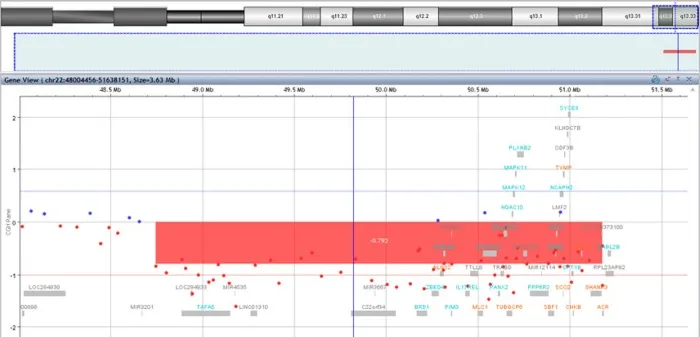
Results of array-CGH analysis. Zoom view of long arm of chromosome 22 shows a 2,4 Mb deletion at 22q13.32q13.33 spanning from position 48746241 bp to the telomere.
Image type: chart (chart)